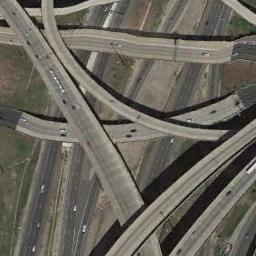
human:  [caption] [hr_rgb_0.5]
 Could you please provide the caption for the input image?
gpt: The overpass is next to the bare land with some cars .

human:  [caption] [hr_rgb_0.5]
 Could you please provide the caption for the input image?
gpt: The directional overpass is over the roads and lots of cars are driving on the roads and the overpass .

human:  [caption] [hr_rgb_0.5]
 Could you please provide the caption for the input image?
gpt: There are four large trucks on the overpass .

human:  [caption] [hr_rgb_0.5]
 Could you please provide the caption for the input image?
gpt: There are many overpasses of different lengths .

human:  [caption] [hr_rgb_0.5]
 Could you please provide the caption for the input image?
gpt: There are green lawns beside the overpass .